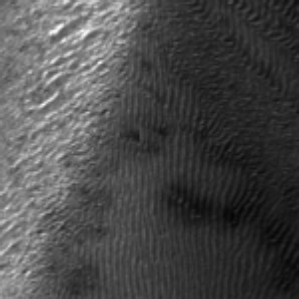
Label: frost